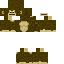
A male animal skin with dark skin, wearing brown long hair dressed in a blue hoodie and brown pants, featuring a closed mouth.